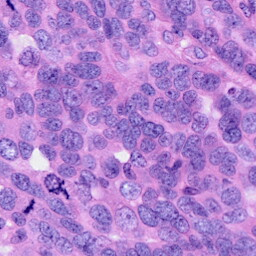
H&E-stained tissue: Ovarian